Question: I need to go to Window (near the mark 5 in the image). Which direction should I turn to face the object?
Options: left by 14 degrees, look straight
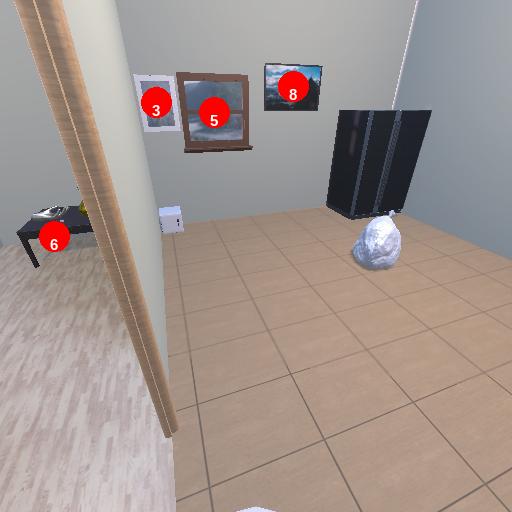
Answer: left by 14 degrees